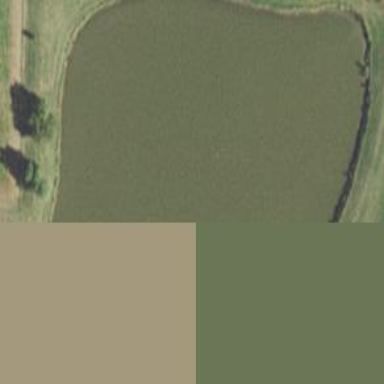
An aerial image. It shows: Peaceful pond surrounded by nature.